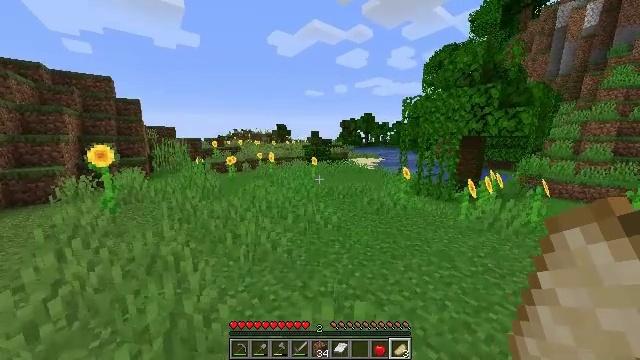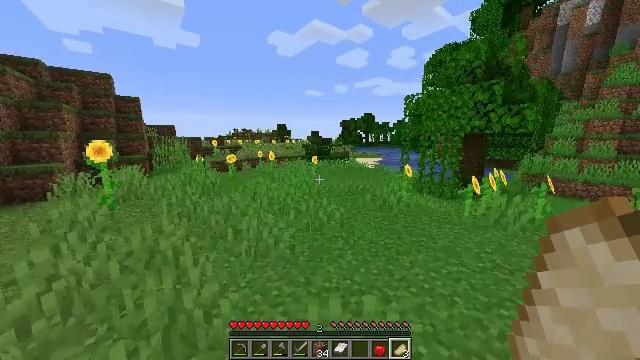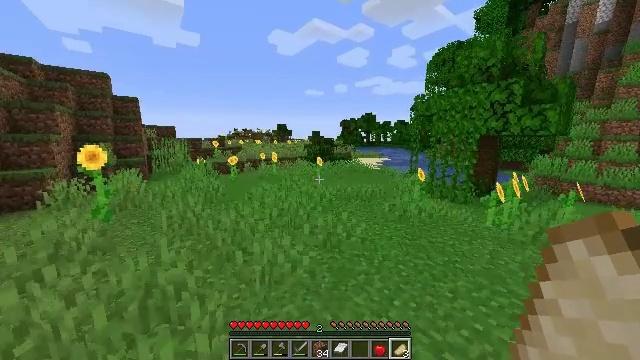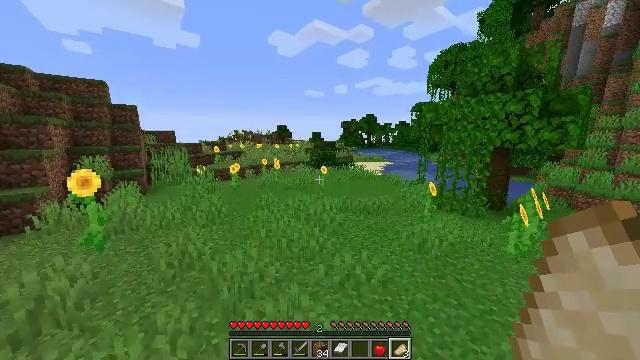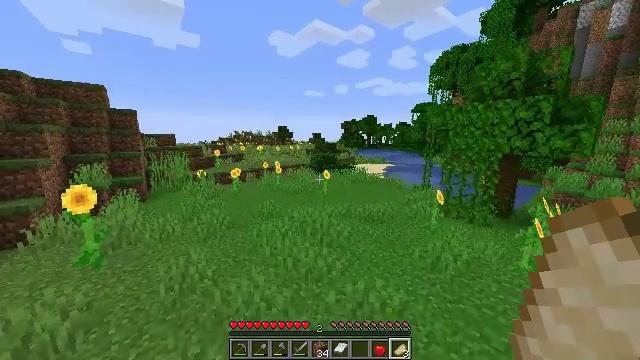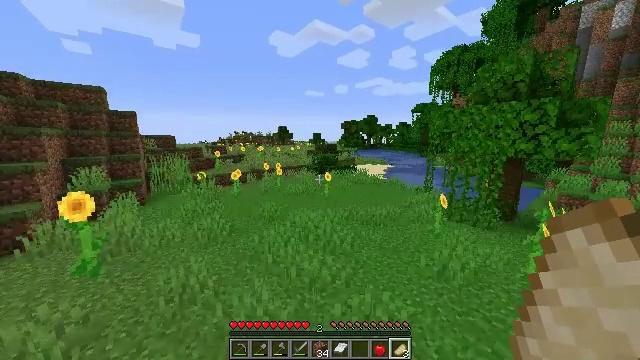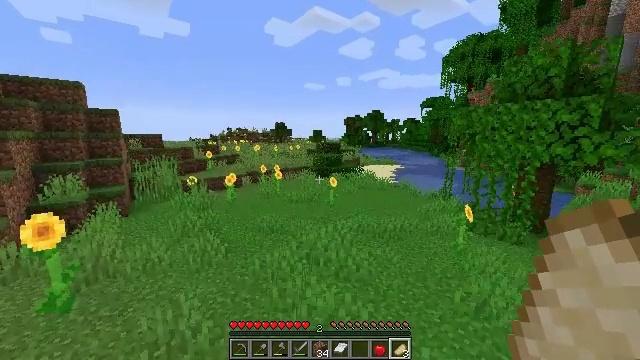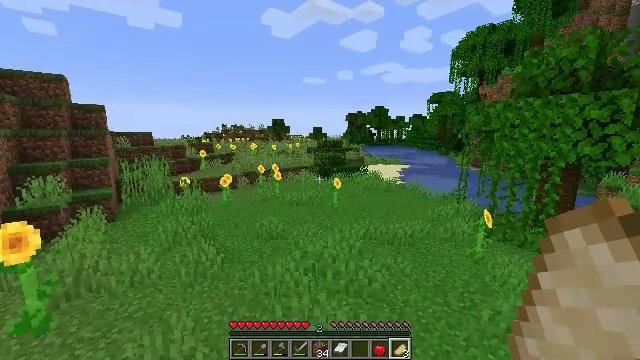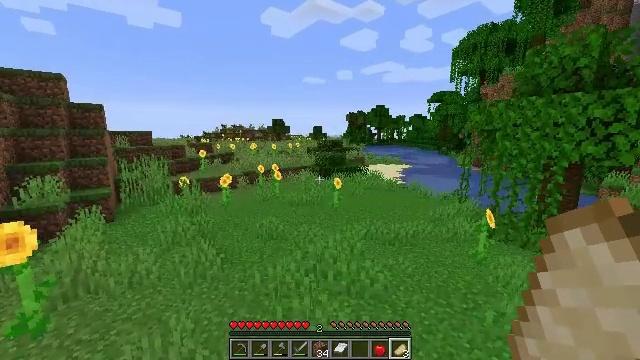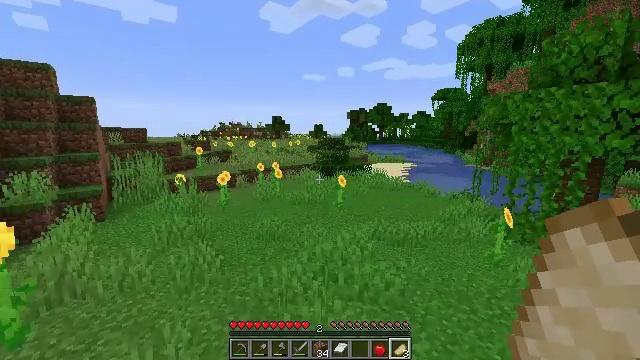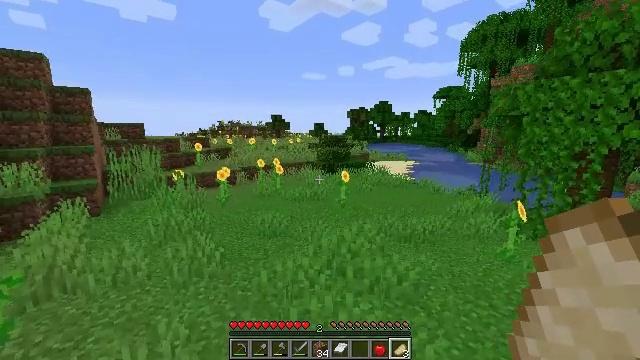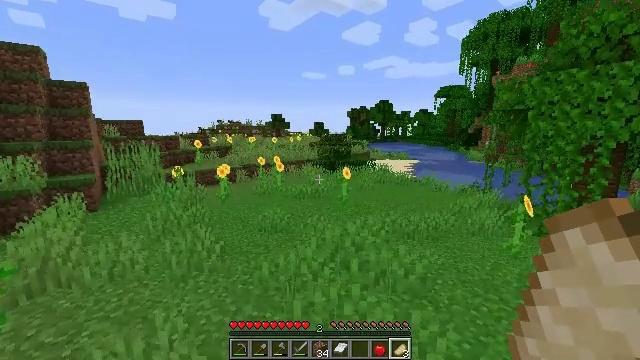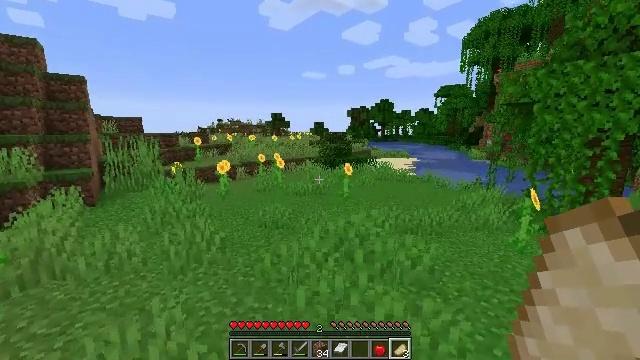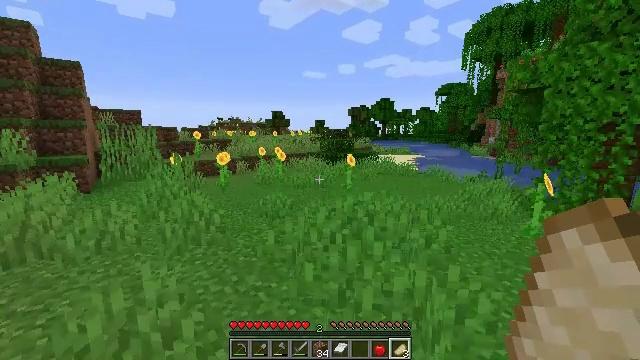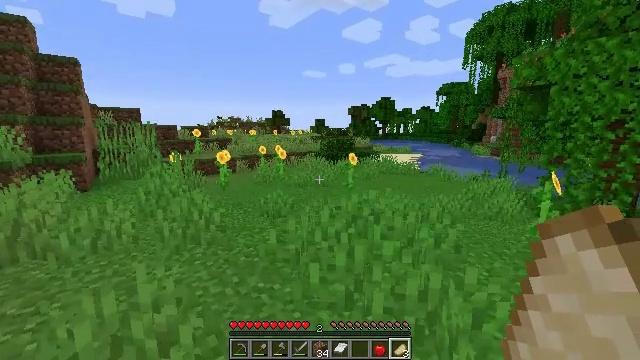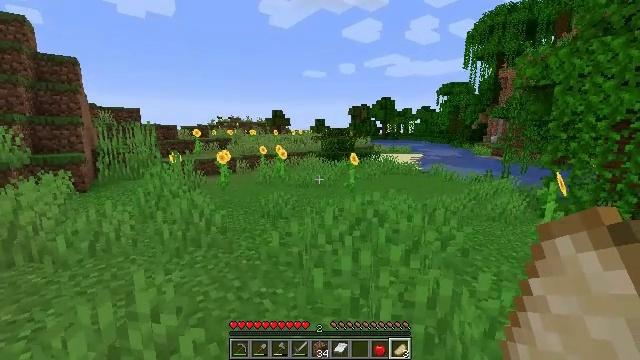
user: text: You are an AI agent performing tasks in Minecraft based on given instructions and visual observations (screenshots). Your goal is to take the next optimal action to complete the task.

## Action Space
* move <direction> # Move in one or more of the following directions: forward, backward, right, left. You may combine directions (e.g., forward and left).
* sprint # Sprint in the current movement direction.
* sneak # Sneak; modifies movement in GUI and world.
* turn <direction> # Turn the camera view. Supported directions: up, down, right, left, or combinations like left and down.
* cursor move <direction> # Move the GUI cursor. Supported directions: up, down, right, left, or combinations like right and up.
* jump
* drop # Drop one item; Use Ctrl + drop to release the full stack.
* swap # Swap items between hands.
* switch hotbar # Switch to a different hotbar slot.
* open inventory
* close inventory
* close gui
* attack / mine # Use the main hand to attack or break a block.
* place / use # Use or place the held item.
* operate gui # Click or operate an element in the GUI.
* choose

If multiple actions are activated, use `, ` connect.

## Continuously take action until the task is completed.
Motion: motion action
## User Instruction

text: Break the clay block to collect it.
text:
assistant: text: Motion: move forward and move left, sprint, jump
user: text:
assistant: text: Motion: move forward and move left, sprint, jump
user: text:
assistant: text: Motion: move forward and move left, sprint, jump
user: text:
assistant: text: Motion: move forward and move left, sprint, jump
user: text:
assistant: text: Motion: no_op
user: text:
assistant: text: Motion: no_op
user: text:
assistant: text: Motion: no_op
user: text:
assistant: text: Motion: no_op
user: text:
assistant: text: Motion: no_op
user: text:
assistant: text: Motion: no_op
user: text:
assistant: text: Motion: no_op
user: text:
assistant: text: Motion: no_op
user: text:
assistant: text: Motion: no_op
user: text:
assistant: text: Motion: no_op
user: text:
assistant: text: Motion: no_op
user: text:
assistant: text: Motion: no_op
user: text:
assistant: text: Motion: no_op
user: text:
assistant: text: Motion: no_op
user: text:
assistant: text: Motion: no_op
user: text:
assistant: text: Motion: no_op
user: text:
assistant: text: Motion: no_op
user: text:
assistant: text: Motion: no_op
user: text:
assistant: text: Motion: no_op
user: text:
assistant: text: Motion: no_op
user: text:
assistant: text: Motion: no_op
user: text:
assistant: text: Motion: no_op
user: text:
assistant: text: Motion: no_op
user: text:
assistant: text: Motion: no_op
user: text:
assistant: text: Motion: no_op
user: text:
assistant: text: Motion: no_op